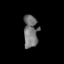
Tissue: skin
Cell type: Myeloid cells
Senescence score: 0.2638
Nuclear area (px): 453
Mean DAPI intensity: 116.748